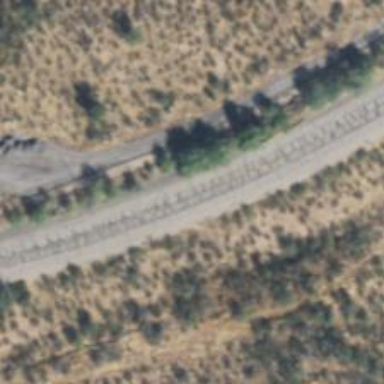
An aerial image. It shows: Service road.